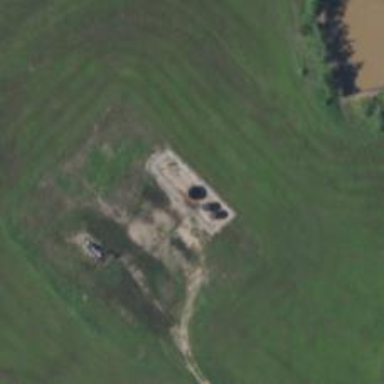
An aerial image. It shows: Storage tank with man-made structure.